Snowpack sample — Snodgrass Mountain, Crested Butte, Colorado (2/4/25, 12:06 PM MST)
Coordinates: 38.923, -106.968
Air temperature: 35 °F
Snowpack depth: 80 cm
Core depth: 80 cm
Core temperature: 32 °F
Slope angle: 14°, slope face: 78°
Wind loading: low
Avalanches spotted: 0
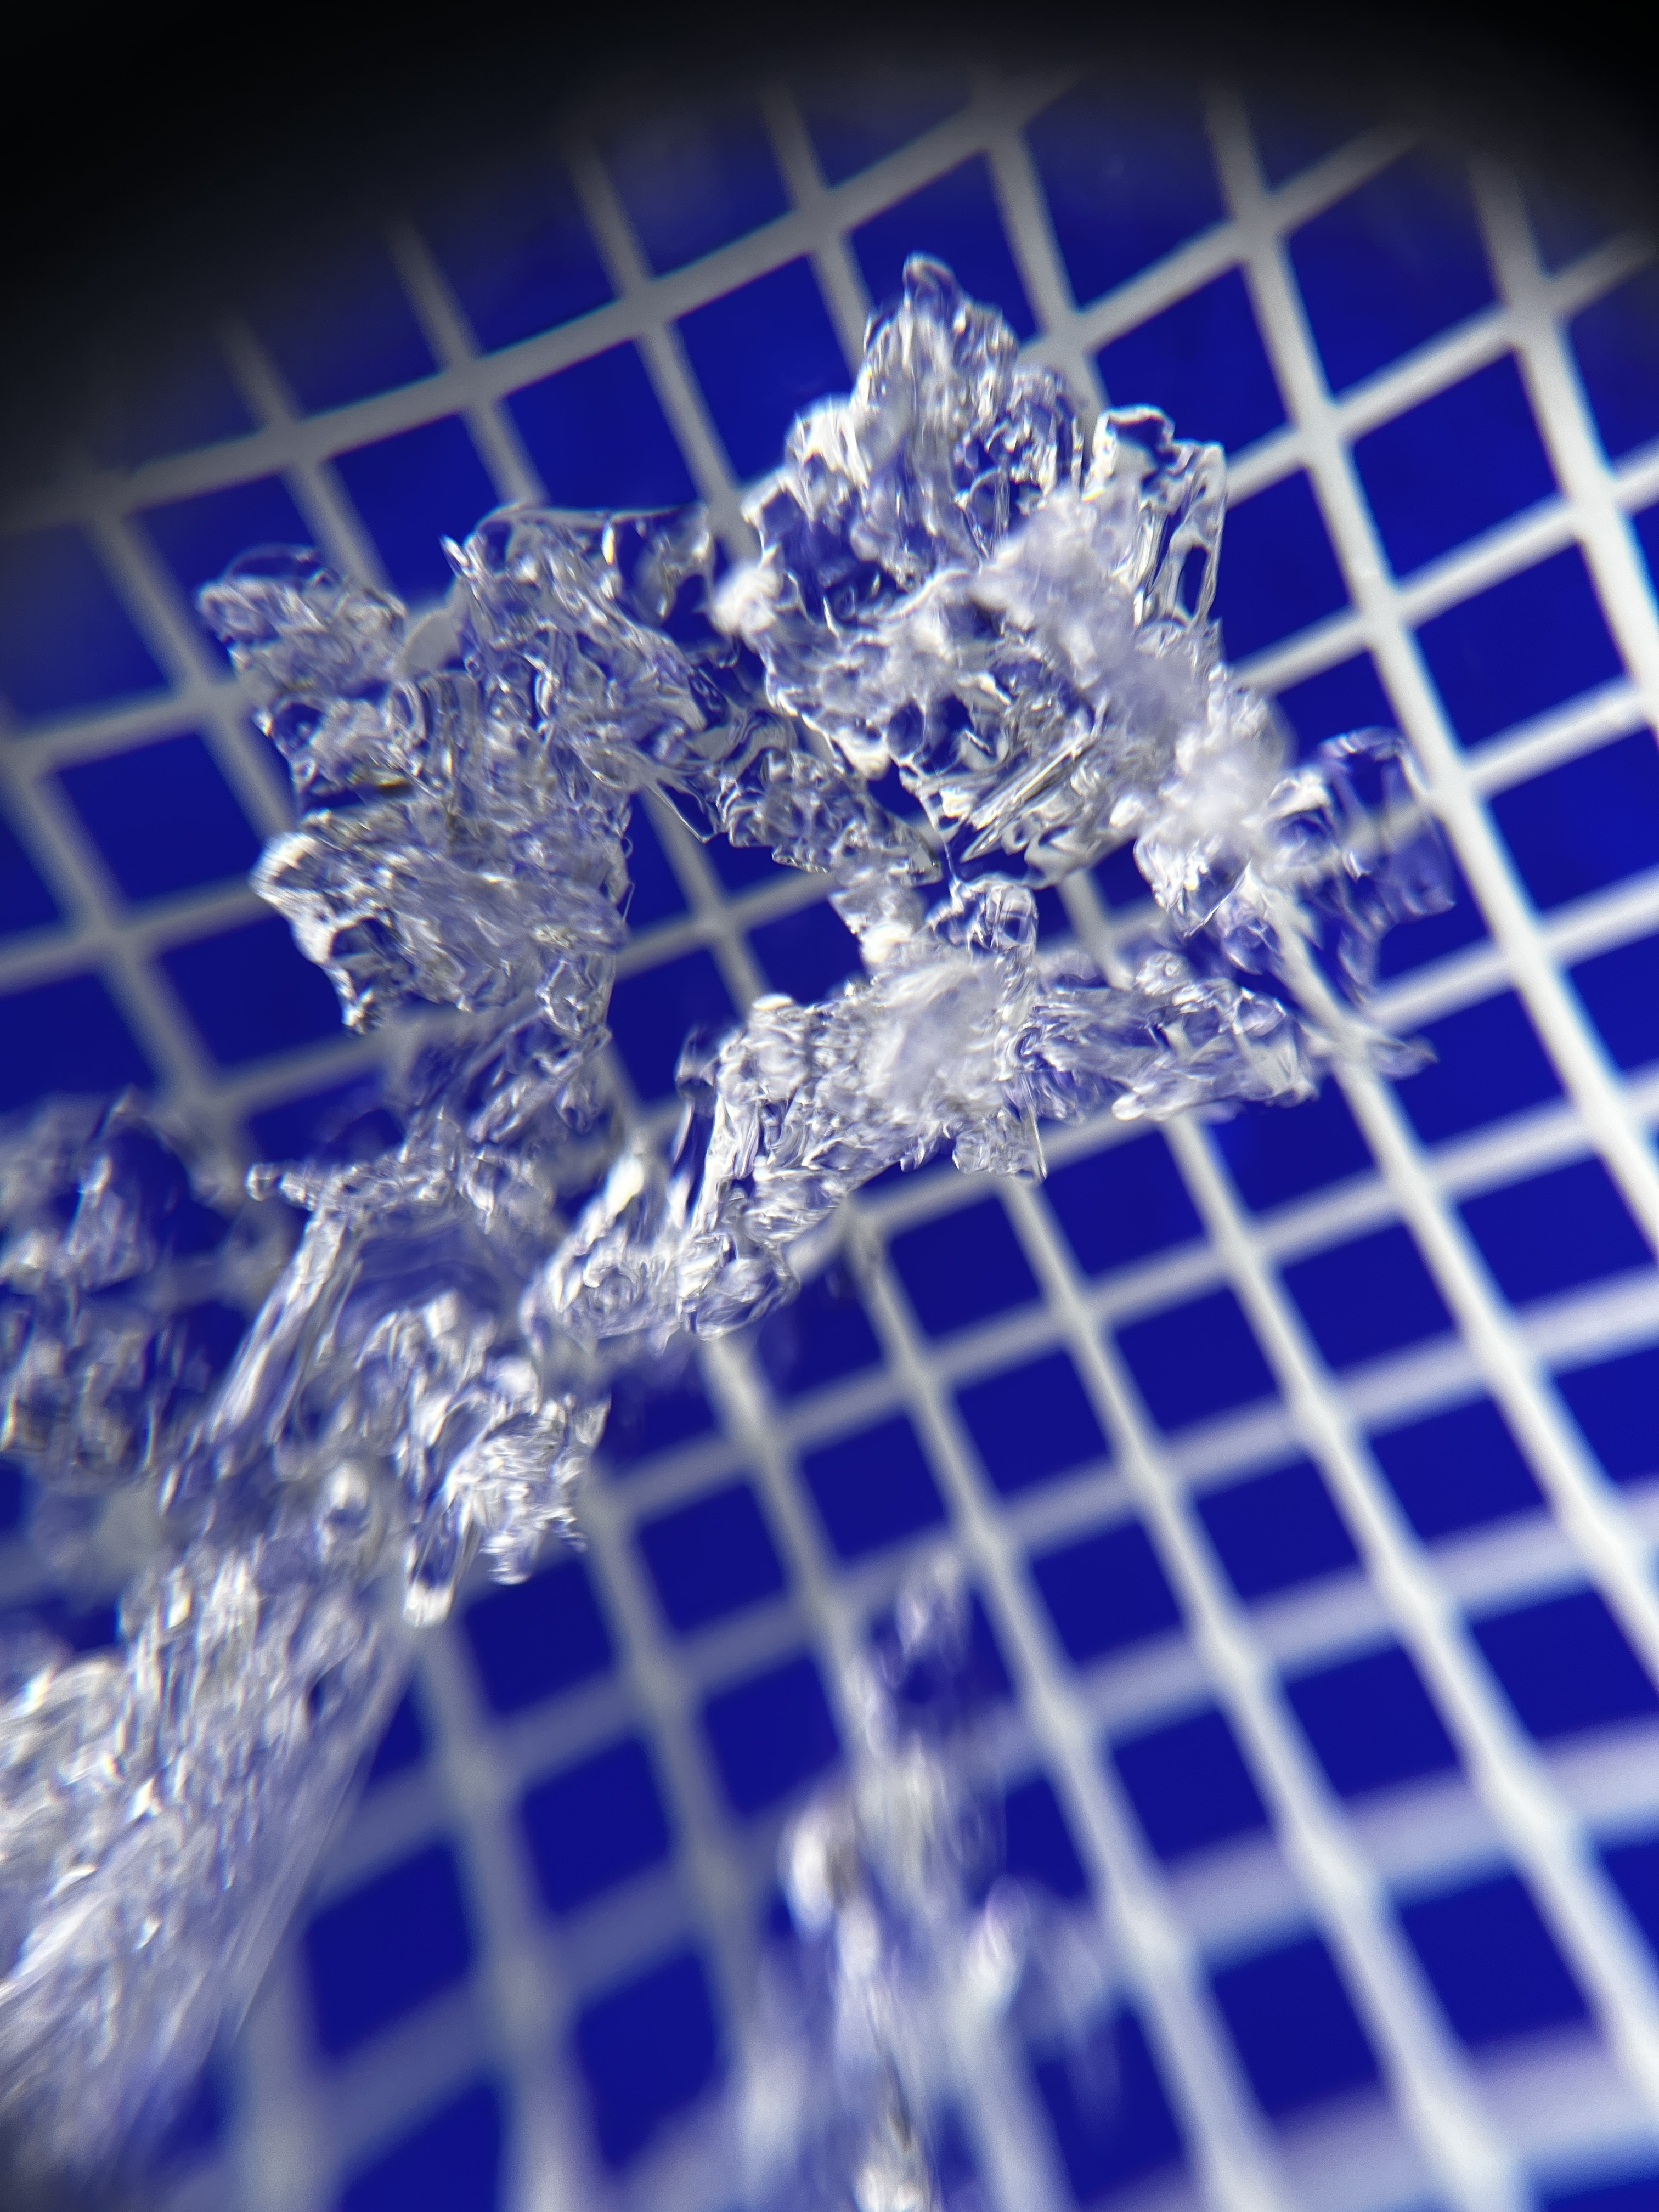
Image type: magnified_profile
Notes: No avalanches nearby, unusually warm weather for the last month reported by residents, Collected 25 yards from treeline